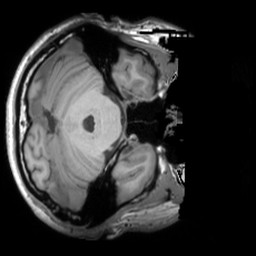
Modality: T1w
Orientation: axial
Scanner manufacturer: siemens
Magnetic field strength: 3 T
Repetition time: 1.9 s
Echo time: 0.00267 s